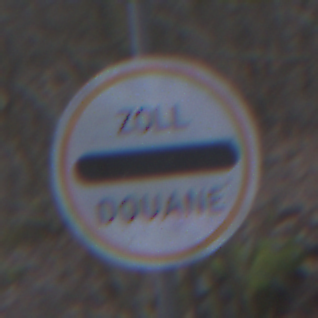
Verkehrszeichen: Zollstelle
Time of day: MorningAfternoon
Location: Outdoor (Nature)
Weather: Overcast
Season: Winter
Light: Natural